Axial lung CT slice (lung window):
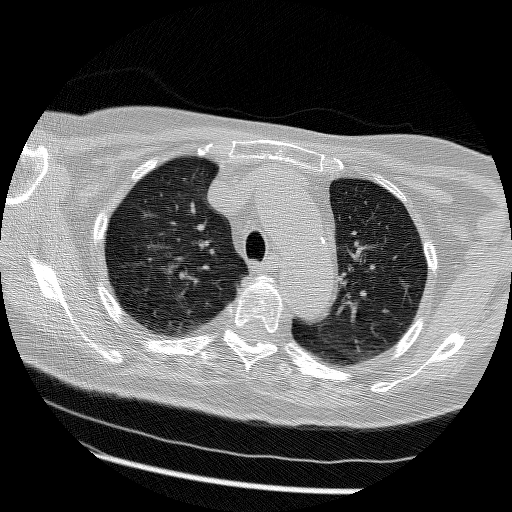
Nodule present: no